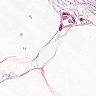
Metastatic tissue present: no